Question: I have a couple of tables as follows:

Product: is a table containing products
ProductInterest: is a table that contains interest rate data. The table contains ProductID because each of the rates must be mapped to a product. The rates are then paired up with ProductDetail rows.
Relationship Key: ProductID
However I now have a scenario where I want to identify the primary rate for each product. As far as I can see I have 2 options (not necessarily both viable).
1) Add a primary rate bit to the ProductInterest table
2) Add a PrimaryInterestRateID to product. This of course creates a problem because of mutual dependencies.
Unfortunately I'm not that experienced with SQL so I'm struggling to decide whether there is an alternative to option 1, or whether I should just stick with it.
Thanks in advance.
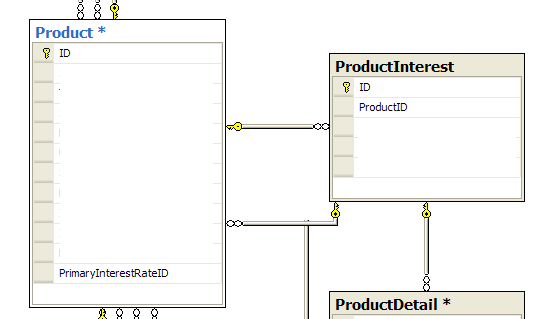
Answer: I choose this:
because in this case, you can work only on the secondary table. Functionally, this is an attribute of ProductInterest entity.
In other way you have a issue about foreign key constraint about a loop between two tables.